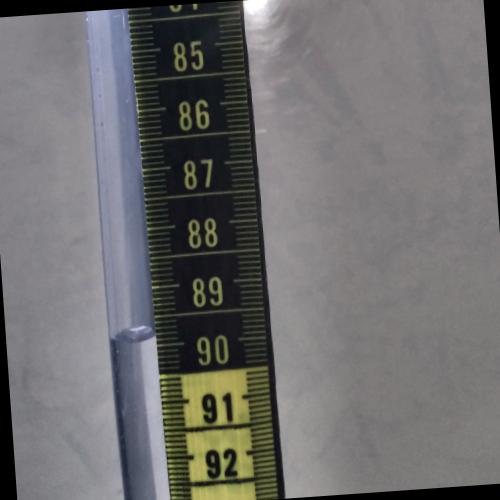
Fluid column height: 89.8 cm